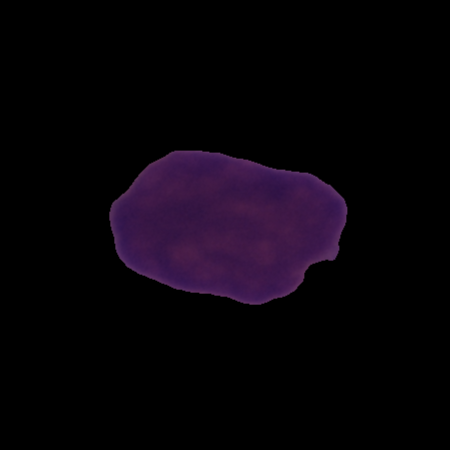
Label: cancer